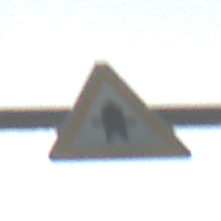
Verkehrszeichen: Vorfahrt
Umgebung: Outdoor, Special
Tageszeit: SunriseSunset
Wetter: Clear
Licht: Natural
Jahreszeit: NotSpecified
Kontrast: MediumContrast